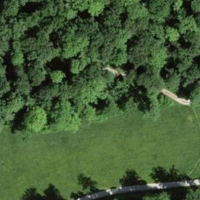
EUNIS habitat code: 41
Species observed at this site:
Fagus sylvatica
Acer pseudoplatanus